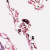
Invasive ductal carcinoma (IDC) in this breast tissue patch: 0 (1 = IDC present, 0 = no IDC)